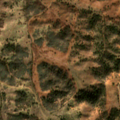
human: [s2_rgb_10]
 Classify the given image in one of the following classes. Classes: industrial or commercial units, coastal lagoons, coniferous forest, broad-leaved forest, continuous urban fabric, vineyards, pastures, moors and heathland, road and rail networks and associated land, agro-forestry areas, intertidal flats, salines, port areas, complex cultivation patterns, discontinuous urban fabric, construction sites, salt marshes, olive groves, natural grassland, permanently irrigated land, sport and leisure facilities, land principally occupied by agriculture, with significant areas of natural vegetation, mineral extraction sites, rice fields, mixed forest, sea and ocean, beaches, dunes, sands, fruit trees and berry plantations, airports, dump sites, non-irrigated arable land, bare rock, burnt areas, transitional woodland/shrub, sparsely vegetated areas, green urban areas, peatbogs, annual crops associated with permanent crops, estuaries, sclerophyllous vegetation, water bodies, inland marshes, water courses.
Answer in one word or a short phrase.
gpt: pastures, agro-forestry areas, broad-leaved forest, transitional woodland/shrub